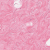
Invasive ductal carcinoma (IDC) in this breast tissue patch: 0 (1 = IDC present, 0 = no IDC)